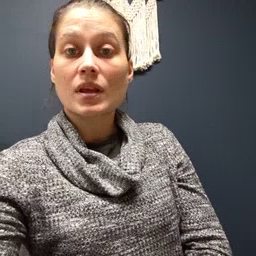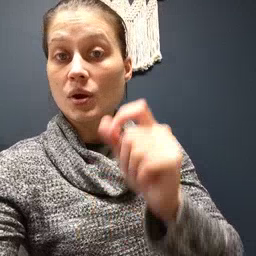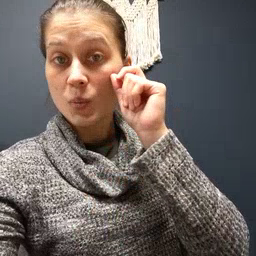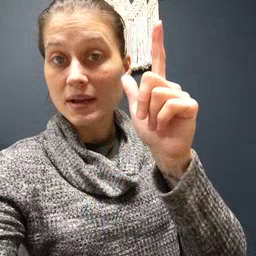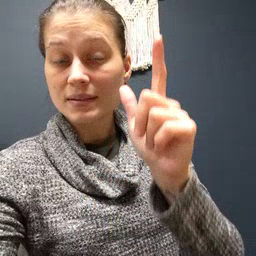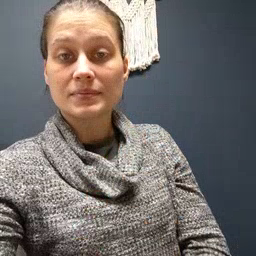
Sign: wake